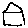
Label: house